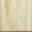
Piece: xx